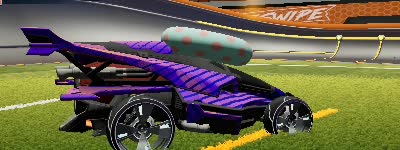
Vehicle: aftershock